Question: I'm writing a "Welcome Screen" for my application, that runs when application launches for the first time.
A transparent layout to be overlapped on the root layout, dynamically through code. like this image:

but when I run my app, It crashes due to NULLPOINTEREXCEPTION. even when I didn't add the second layout
Why first layout doesn't show up, and app crashes?
How to show the second layout?
thanks in advance....
'''
import component.Util;
public class Authentication extends Activity {
private RelativeLayout rootLayout;
public static Context CONTEXT;
public Authentication(){
CONTEXT=this;
}
@Override
protected void onCreate(Bundle savedInstanceState) {
super.onCreate(savedInstanceState);
rootLayout=new RelativeLayout(CONTEXT);
LinearLayout firstLayout=(LinearLayout) findViewById(R.layout.authentication);
rootLayout.addView(firstLayout);
setContentView(rootLayout);
if(Util.isFirstLaunch(CONTEXT)){
//Add the second layout
}
}
}
'''
'''
<?xml version="1.0" encoding="utf-8"?>
<LinearLayout xmlns:android="http://schemas.android.com/apk/res/android"
android:id="@+id/authentication"
android:layout_width="match_parent"
android:layout_height="match_parent"
android:orientation="vertical"
android:background="@drawable/background" >
<TextView
android:id="@+id/textView_login"
android:layout_width="210dp"
android:layout_height="wrap_content"
android:layout_marginTop="20dp"
android:layout_marginBottom="12dp"
android:layout_marginLeft="4dp"
android:layout_marginRight="4dp"
android:layout_gravity="center_horizontal"
android:text="@string/loginText"
android:textSize="18sp" />
<EditText
android:id="@+id/editText_username"
android:layout_width="210dp"
android:layout_height="wrap_content"
android:layout_marginTop="4dp"
android:layout_marginBottom="4dp"
android:layout_marginLeft="4dp"
android:layout_marginRight="4dp"
android:layout_gravity="center_horizontal"
android:nextFocusDown="@+id/editText_password"
android:inputType="textPersonName"
android:hint="@string/username" />
<EditText
android:id="@+id/editText_password"
android:layout_width="210dp"
android:layout_height="wrap_content"
android:layout_marginTop="4dp"
android:layout_marginBottom="12dp"
android:layout_marginLeft="4dp"
android:layout_marginRight="4dp"
android:layout_gravity="center_horizontal"
android:inputType="textPassword"
android:hint="@string/password" />
<Button
android:id="@+id/button_submit"
android:layout_width="140dp"
android:layout_height="wrap_content"
android:layout_marginTop="14dp"
android:layout_gravity="center_horizontal"
android:background="@drawable/button"
android:text="@string/submit"
android:textColor="#e1ecff" />
</LinearLayout>
'''
'''
08-31 13:50:32.623: D/AndroidRuntime(5740): Shutting down VM
08-31 13:50:32.623: W/dalvikvm(5740): threadid=1: thread exiting with uncaught exception (group=0x40a71930)
08-31 13:50:32.643: E/AndroidRuntime(5740): FATAL EXCEPTION: main
08-31 13:50:32.643: E/AndroidRuntime(5740): java.lang.RuntimeException: Unable to start activity ComponentInfo{com.shayan.filesharing/com.shayan.filesharing.Authentication}: java.lang.ClassCastException: android.widget.LinearLayout cannot be cast to android.widget.RelativeLayout
08-31 13:50:32.643: E/AndroidRuntime(5740): at android.app.ActivityThread.performLaunchActivity(ActivityThread.java:2180)
08-31 13:50:32.643: E/AndroidRuntime(5740): at android.app.ActivityThread.handleLaunchActivity(ActivityThread.java:2230)
08-31 13:50:32.643: E/AndroidRuntime(5740): at android.app.ActivityThread.access$600(ActivityThread.java:141)
08-31 13:50:32.643: E/AndroidRuntime(5740): at android.app.ActivityThread$H.handleMessage(ActivityThread.java:1234)
08-31 13:50:32.643: E/AndroidRuntime(5740): at android.os.Handler.dispatchMessage(Handler.java:99)
08-31 13:50:32.643: E/AndroidRuntime(5740): at android.os.Looper.loop(Looper.java:137)
08-31 13:50:32.643: E/AndroidRuntime(5740): at android.app.ActivityThread.main(ActivityThread.java:5041)
08-31 13:50:32.643: E/AndroidRuntime(5740): at java.lang.reflect.Method.invokeNative(Native Method)
08-31 13:50:32.643: E/AndroidRuntime(5740): at java.lang.reflect.Method.invoke(Method.java:511)
08-31 13:50:32.643: E/AndroidRuntime(5740): at com.android.internal.os.ZygoteInit$MethodAndArgsCaller.run(ZygoteInit.java:793)
08-31 13:50:32.643: E/AndroidRuntime(5740): at com.android.internal.os.ZygoteInit.main(ZygoteInit.java:560)
08-31 13:50:32.643: E/AndroidRuntime(5740): at dalvik.system.NativeStart.main(Native Method)
08-31 13:50:32.643: E/AndroidRuntime(5740): Caused by: java.lang.ClassCastException: android.widget.LinearLayout cannot be cast to android.widget.RelativeLayout
08-31 13:50:32.643: E/AndroidRuntime(5740): at com.shayan.filesharing.Authentication.onCreate(Authentication.java:22)
08-31 13:50:32.643: E/AndroidRuntime(5740): at android.app.Activity.performCreate(Activity.java:5104)
08-31 13:50:32.643: E/AndroidRuntime(5740): at android.app.Instrumentation.callActivityOnCreate(Instrumentation.java:1080)
08-31 13:50:32.643: E/AndroidRuntime(5740): at android.app.ActivityThread.performLaunchActivity(ActivityThread.java:2144)
08-31 13:50:32.643: E/AndroidRuntime(5740): ... 11 more
'''
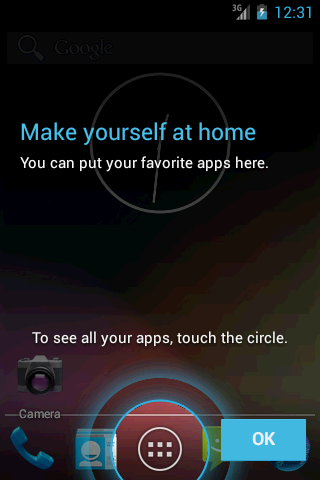
Answer: First, delete your constructor. Do not implement a constructor on an 'Activity'. You do not need one, and you implemented it incorrectly (failed to chain to the superclass).
Second, delete your 'CONTEXT' static data member. Do not put an 'Activity' in a static data member, as you will leak memory. Replace all references to 'CONTEXT' with 'this' in your 'onCreate()' method.